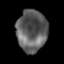
Tissue: lung
Cell type: Epithelial cells
Senescence score: 0.1328
Nuclear area (px): 1257
Mean DAPI intensity: 93.418